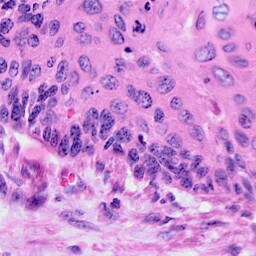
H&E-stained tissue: Cervix